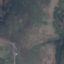
Land use / land cover class: HerbaceousVegetation